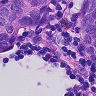
Metastatic tissue present: yes